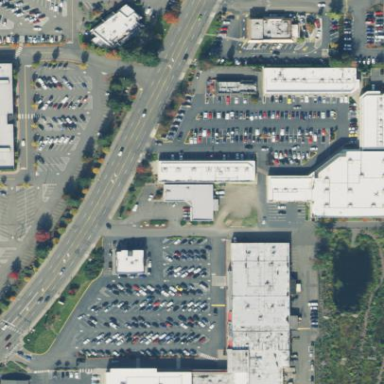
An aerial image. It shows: Retail building.